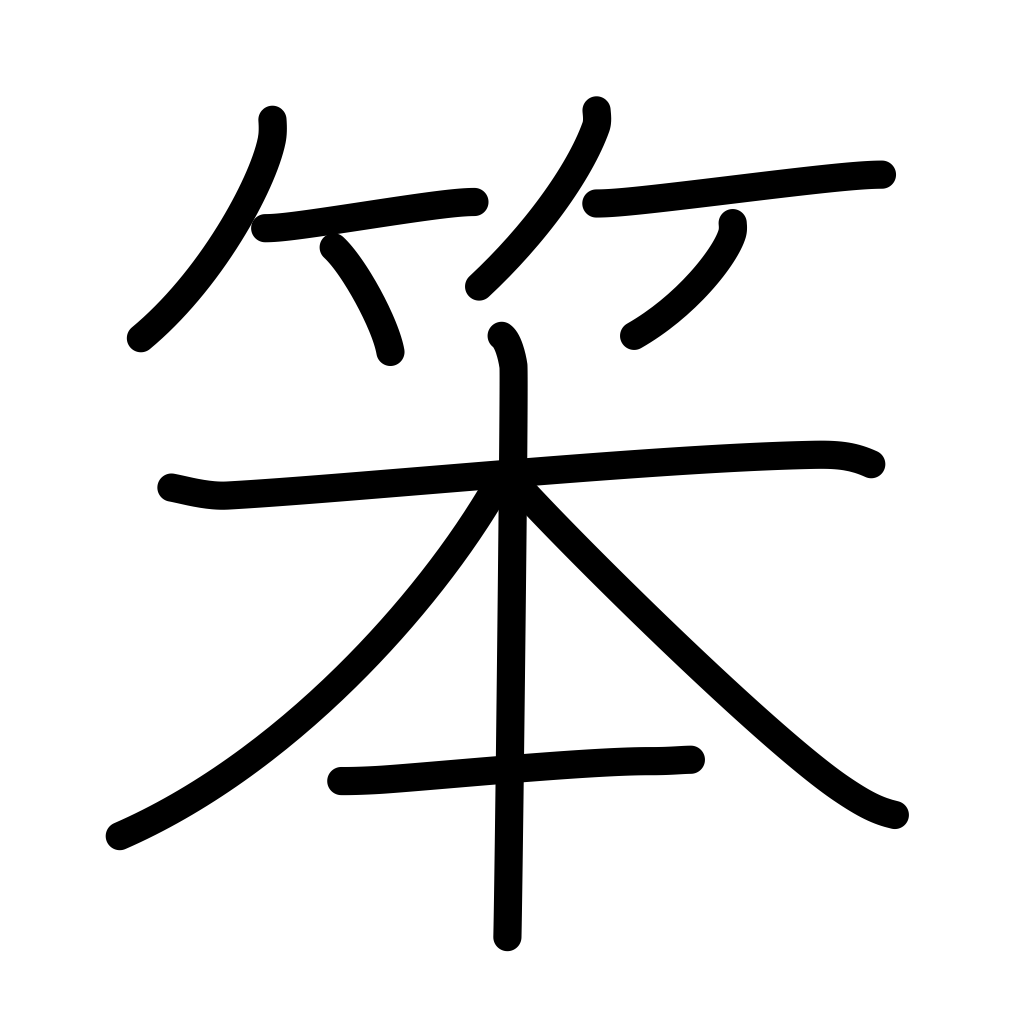
Meaning: coarse